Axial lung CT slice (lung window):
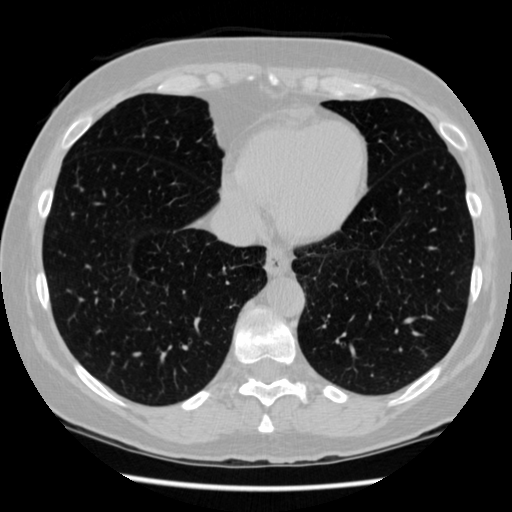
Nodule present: no